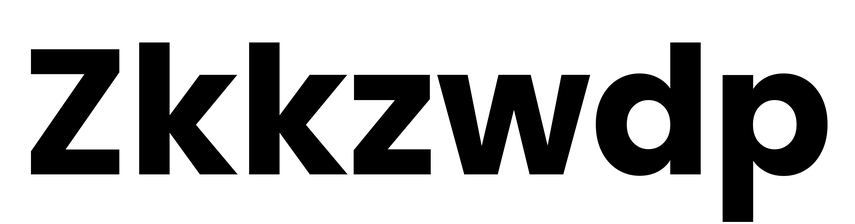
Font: Poppins-Bold